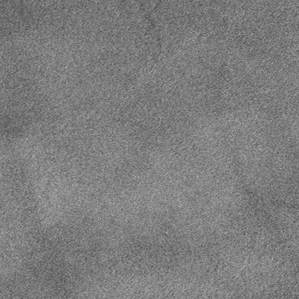
Label: frost